Brain MRI, t1w sequence, axial 2D slice.
Patient: age 22, sex F, weight 78 kg, height 1.78 m
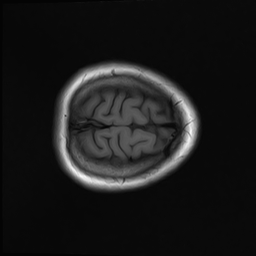